Aerial crown-view tile of a tropical tree (Barro Colorado Island, Panama), acquired 20240716:
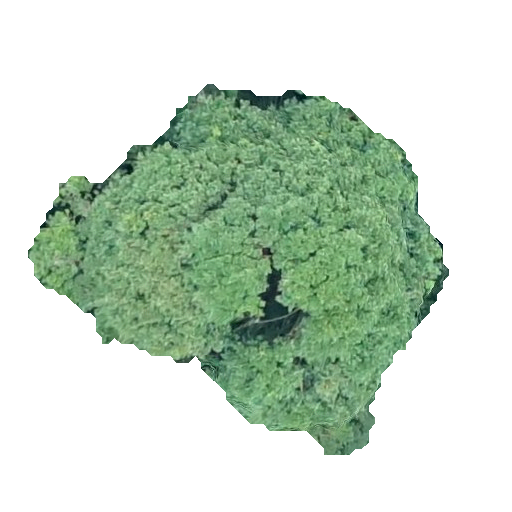
Species: Prioria copaifera
GBIF accepted scientific name: Prioria copaifera
Crown area: 148.889 m²